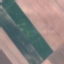
Land use / land cover: AnnualCrop